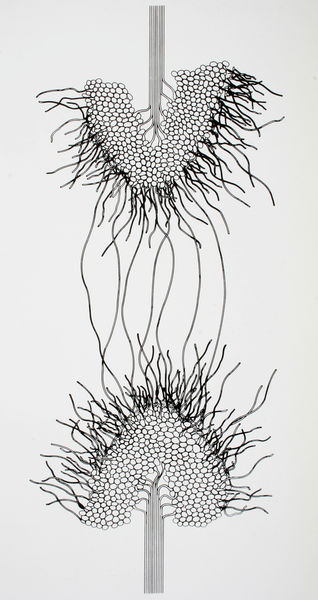
Titel: Linear-City, "Metamorphosen" naturmimetisches Stadtkonzept, Entwurfsskizze
Künstler: Kisho Kurokawa
Schlagwörter: illustration, naturwissenschaftliches zeichn